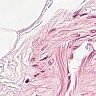
Metastatic tissue present: no